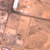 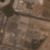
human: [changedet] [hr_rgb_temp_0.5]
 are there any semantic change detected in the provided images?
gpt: The roundabout appears bigger and some new buildings are present in the desert.